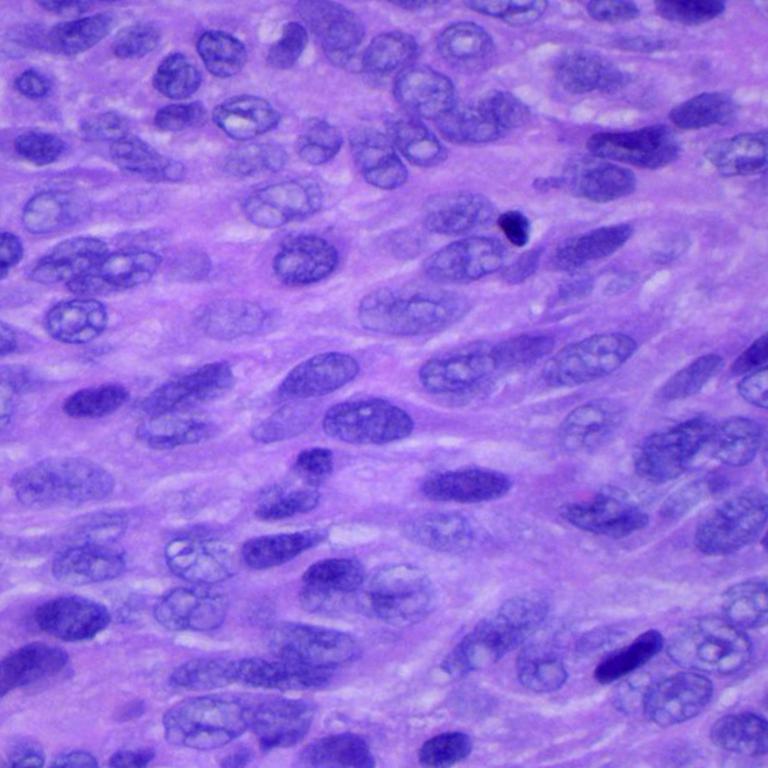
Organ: lung
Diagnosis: squamous carcinomas